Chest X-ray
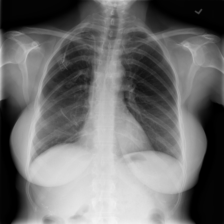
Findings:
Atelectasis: negative
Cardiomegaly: negative
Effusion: positive
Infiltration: positive
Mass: negative
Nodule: negative
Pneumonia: negative
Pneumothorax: negative
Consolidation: negative
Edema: negative
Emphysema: negative
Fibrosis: negative
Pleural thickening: negative
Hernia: negative